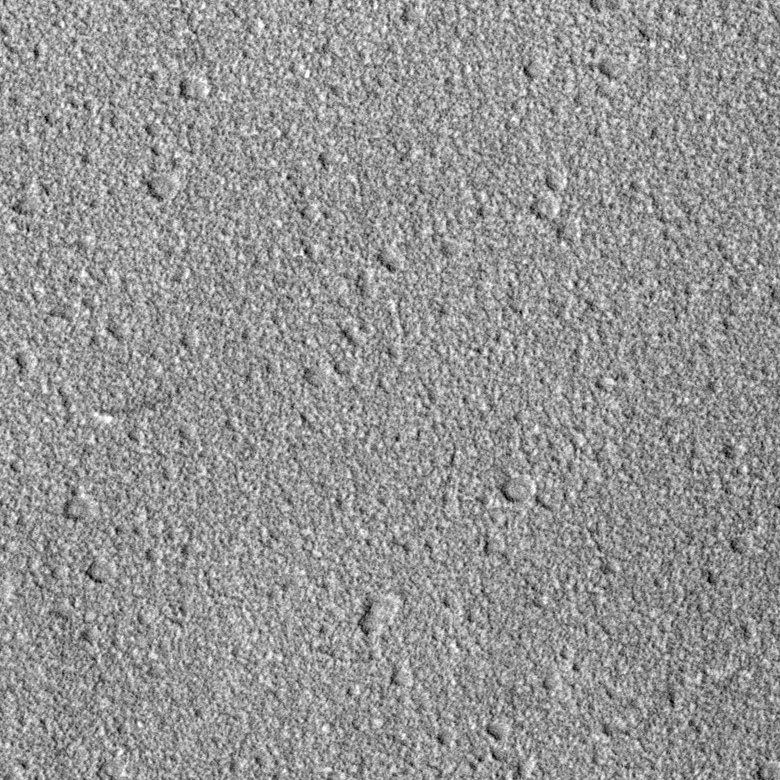
Label: dustdevil